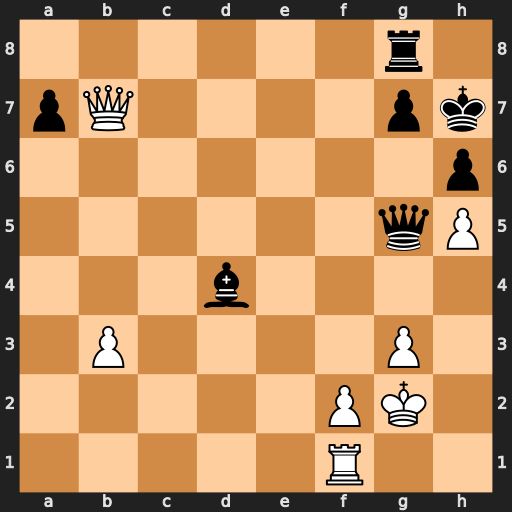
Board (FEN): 6r1/pQ4pk/7p/6qP/3b4/1P4P1/5PK1/5R2
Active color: w
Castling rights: -
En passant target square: -
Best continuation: Qe4+ Kh8 Qxd4